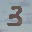
Label: 3